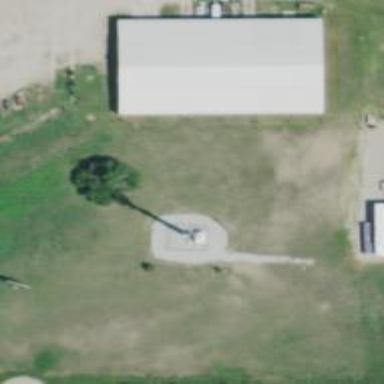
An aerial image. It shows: Statue that serves as memorial.